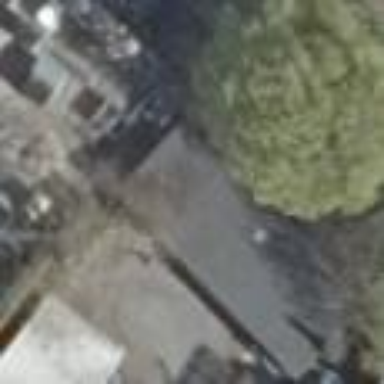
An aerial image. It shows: Industrial building with flat roof.